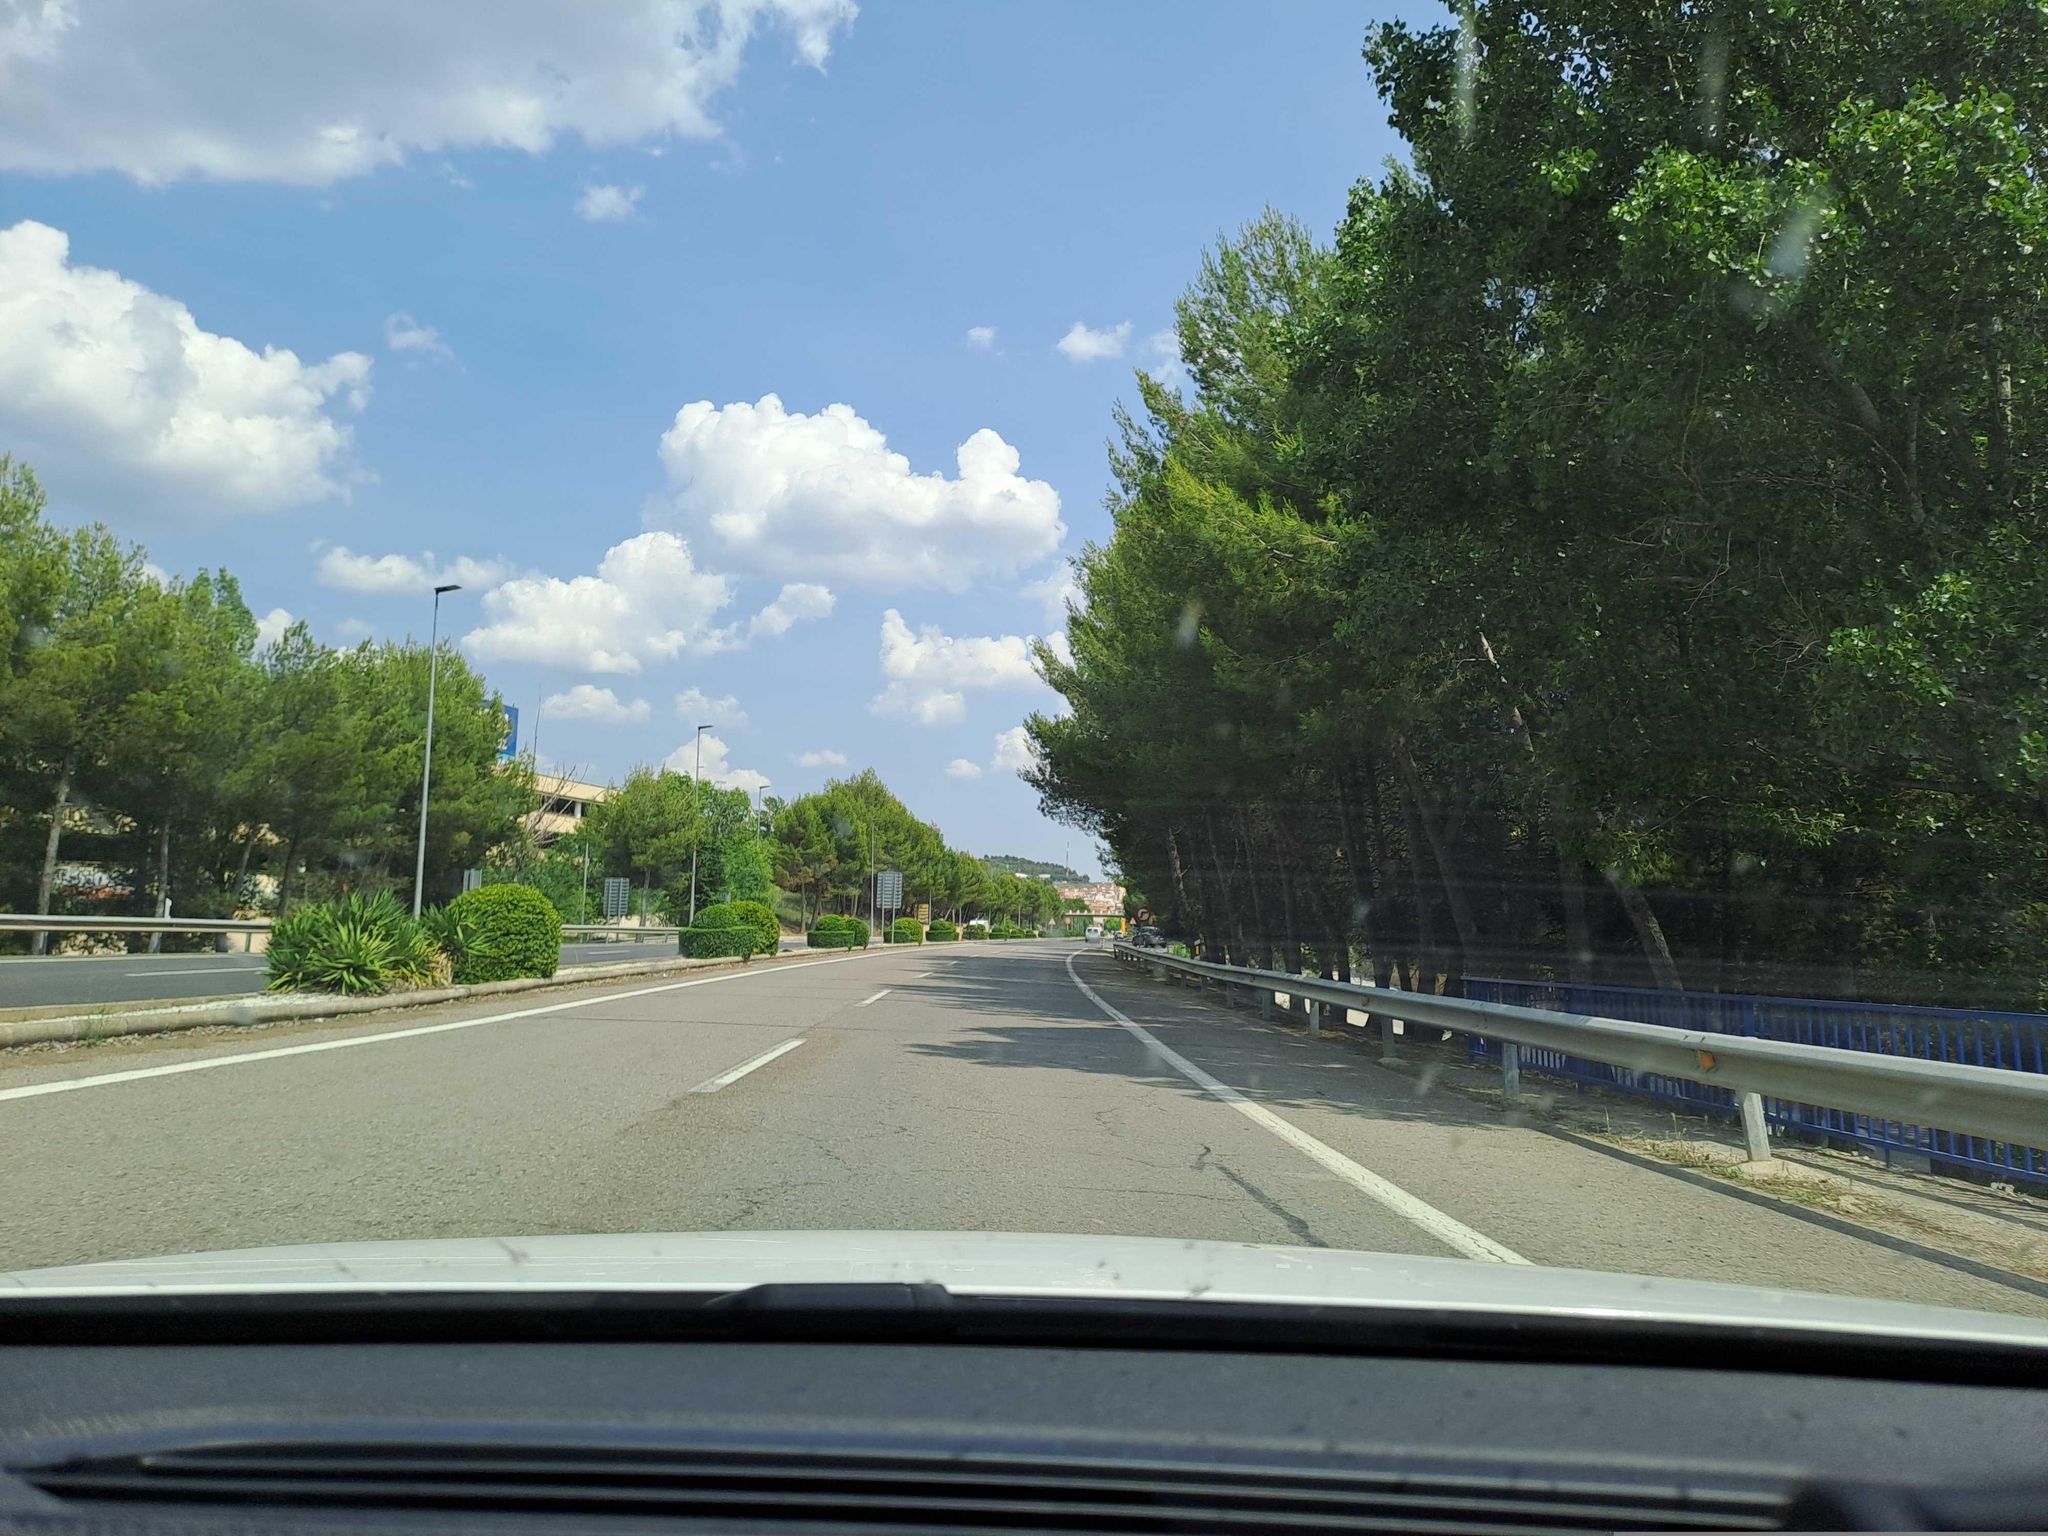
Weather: clear
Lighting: day
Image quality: good
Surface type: driving surface
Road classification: primary, motorway
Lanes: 2.0
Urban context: dense urban cluster
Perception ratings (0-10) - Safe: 1.79, Lively: 2.63, Beautiful: 6.6, Boring: 3.85, Depressing: 4.95, Wealthy: 2.46